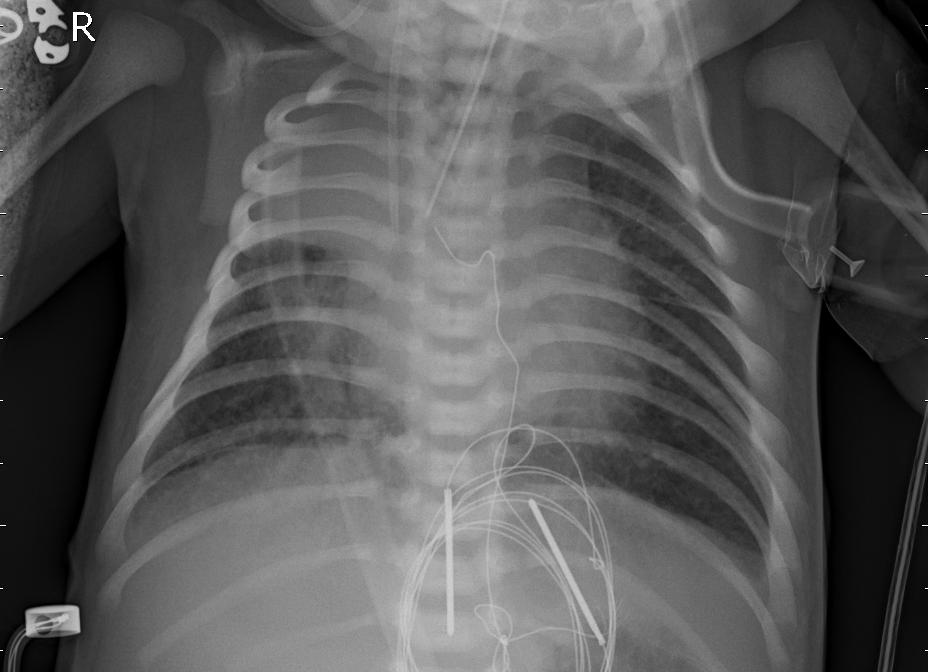
Diagnosis: PNEUMONIA